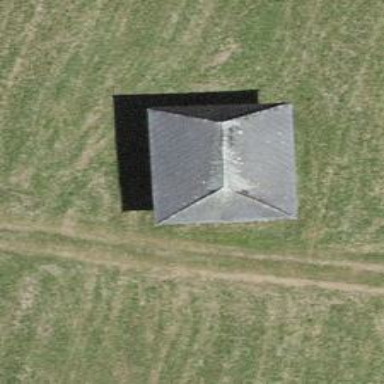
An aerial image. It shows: Barn.